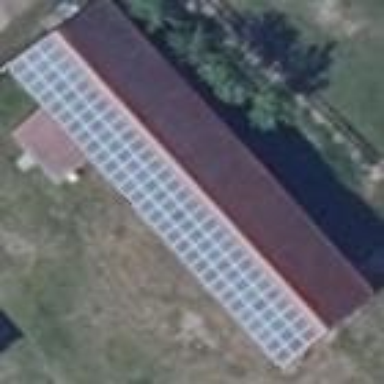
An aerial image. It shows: Small solar photovoltaic panel generator inside building.